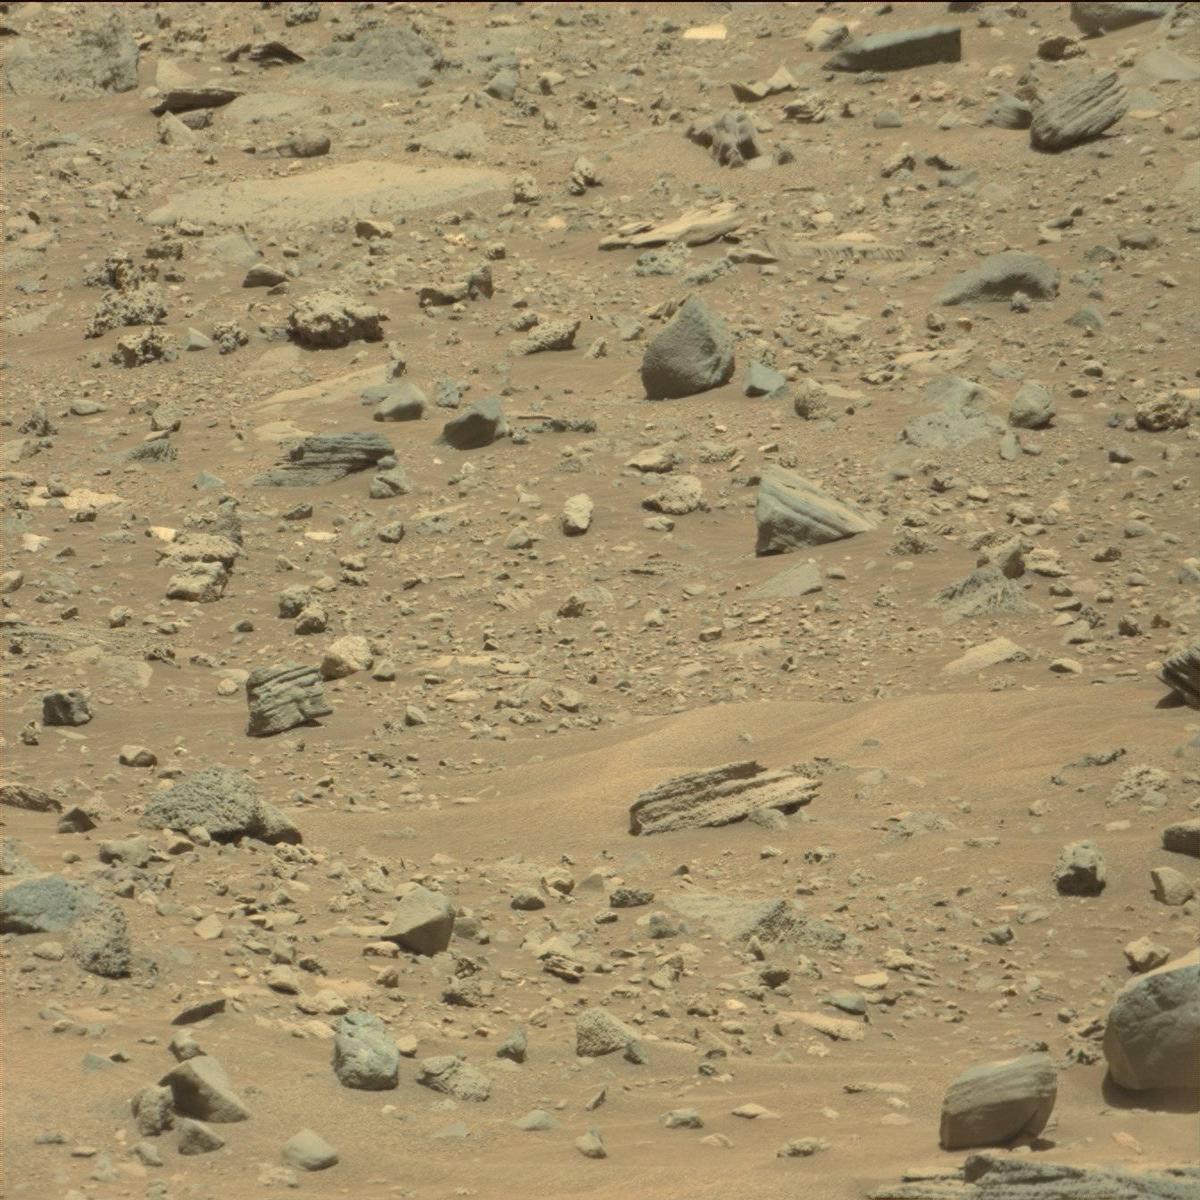
Terrain classes present: Bedrock, Rock, Sand / Soil